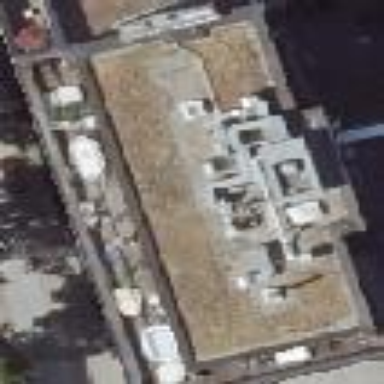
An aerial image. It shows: Part of building.